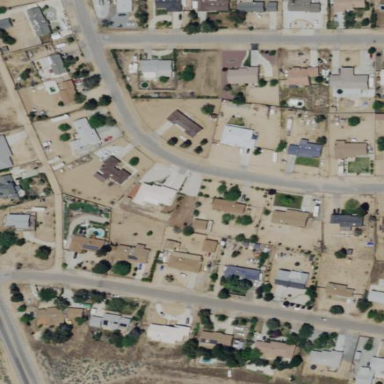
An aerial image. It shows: Residential area consisting of single-family homes.